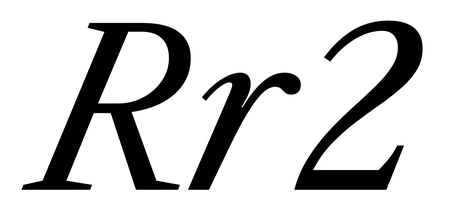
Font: LibreCaslonText-Italic_Italic